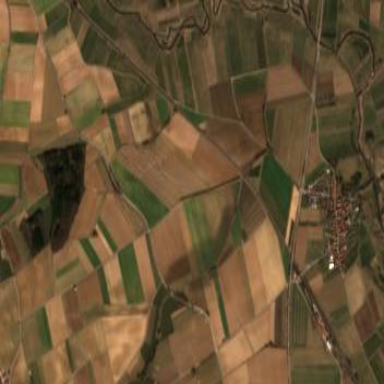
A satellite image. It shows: Picturesque farmland scene.